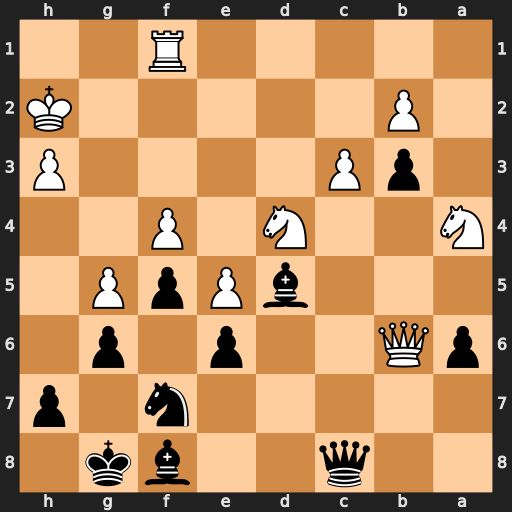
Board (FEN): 2q2bk1/5n1p/pQ2p1p1/3bPpP1/N2N1P2/1pP4P/1P5K/5R2
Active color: b
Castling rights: -
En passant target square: -
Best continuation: Qc4 Rd1 Qxa4